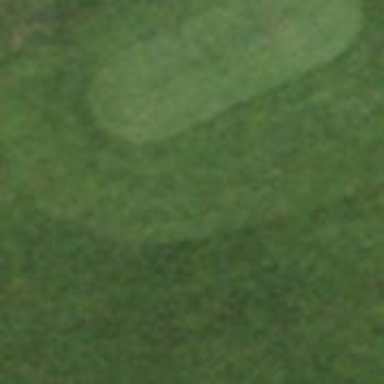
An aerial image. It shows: Golf tee.